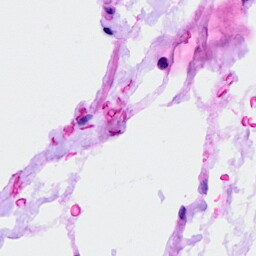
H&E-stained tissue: Ovarian